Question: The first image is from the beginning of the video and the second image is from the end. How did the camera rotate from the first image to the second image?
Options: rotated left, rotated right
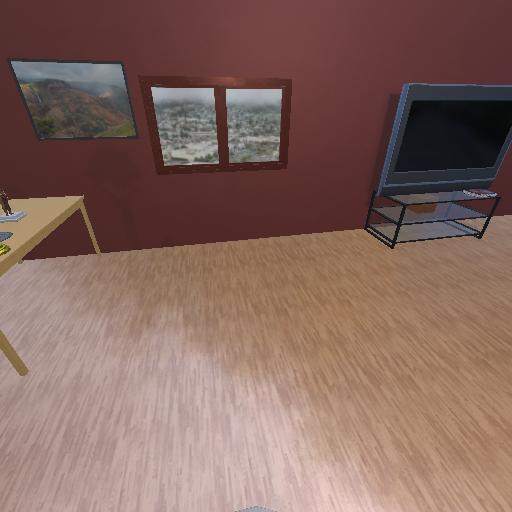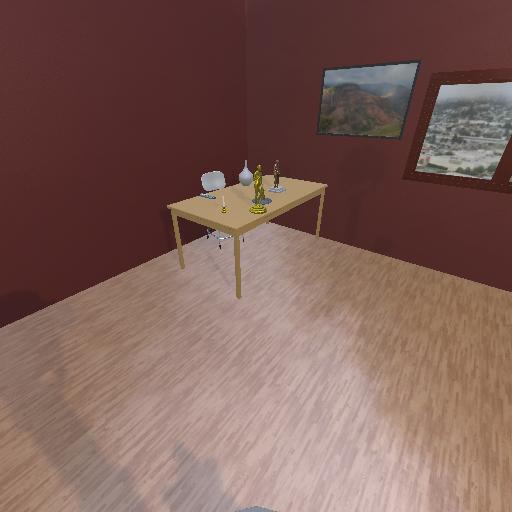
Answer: rotated left